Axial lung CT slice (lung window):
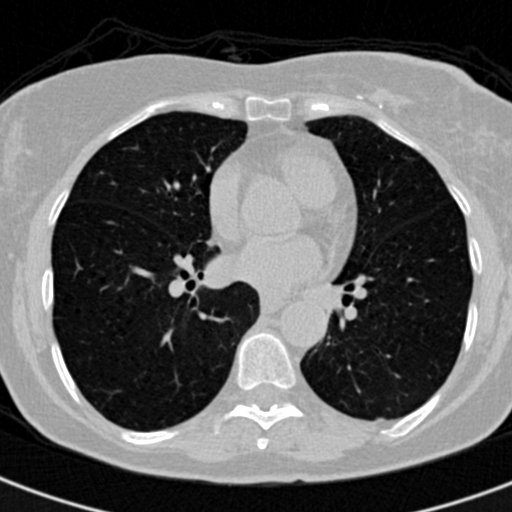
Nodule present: no